Question: I got a strange problem. You can see the two attached screenshots. The problem is the defects, unknown white rectangular defects. Some part of the keyboard even disappeared in the second screenshot.
Testing with device is the same problem...
Anyone knows what might be the reason? Thanks lot.
'''
- (void)textFieldDidBeginEditing:(UITextField *)textField{
DEBUGLog
if (!isIPAD) {
[UIView beginAnimations:nil context:NULL];
[UIView setAnimationDuration:0.3];
if (!viewFrameUp) {
viewFrameUp=YES;
self.navigationController.navigationBar.alpha=0;
self.view.frame = CGRectOffset(self.view.frame, 0, -self.navigationController.navigationBar.frame.size.height);
}
CGPoint point = [textField.superview convertPoint:CGPointMake(0, 0) toView:maintable];
CGPoint contentOffset = maintable.contentOffset;
contentOffset.y=point.y-10.0-self.navigationController.navigationBar.frame.size.height; // Adjust this value as you need
[maintable setContentOffset:contentOffset];
[UIView commitAnimations];
}
if ([cellTextFields indexOfObject:textField]==0) {
[keyBoardControl setEnabled: NO forSegmentAtIndex:0];
[keyBoardControl setEnabled: YES forSegmentAtIndex:1];
} else{
[keyBoardControl setEnabled: YES forSegmentAtIndex:0];
[keyBoardControl setEnabled: YES forSegmentAtIndex:1];
}
}
'''

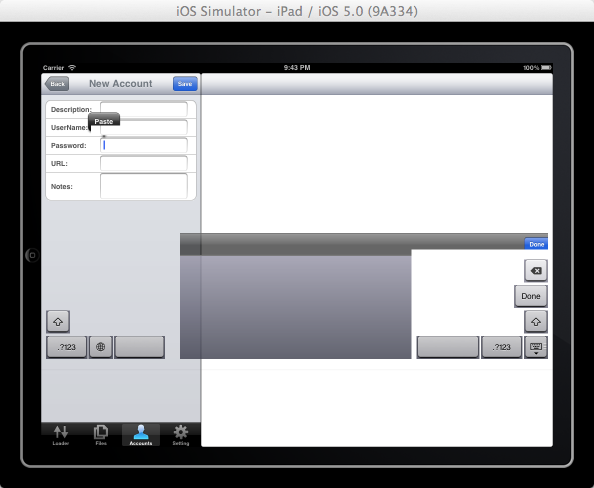
Answer: For anyone happened to come to this problem. I found the reason: I used the following CALayer's properties together to apply on the view's layer, which doesn't make any sense and cause me this UI problem..."masksToBounds:YES" shouldn't be used together with the shadows.
'''
[myviewLayer setMasksToBounds:YES]
myviewLayer.shadowColor=...
myviewLayer.shadowOpacity=...
myviewLayer.shadowRadius=...
'''